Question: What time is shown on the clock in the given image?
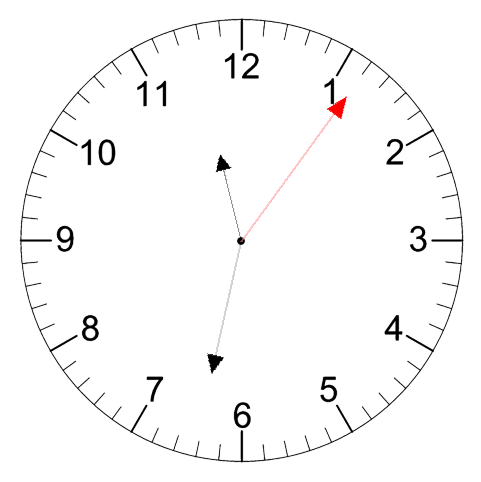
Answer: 11:32:06